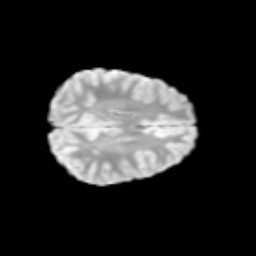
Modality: T2w
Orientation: axial
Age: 10
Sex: female
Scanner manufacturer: siemens
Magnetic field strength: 3 T
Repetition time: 3.8 s
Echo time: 0.07 s